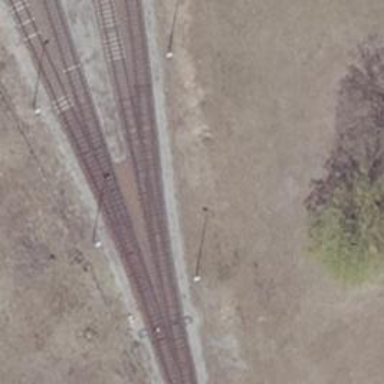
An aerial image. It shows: Railway yard.